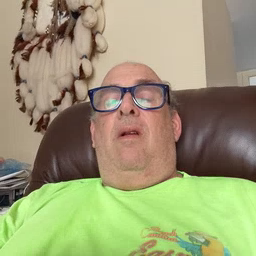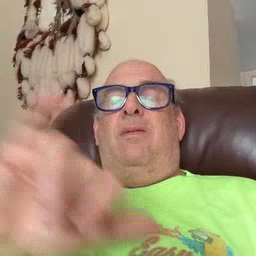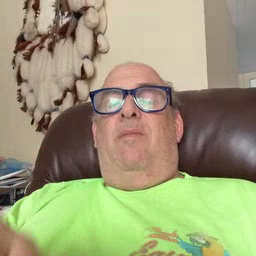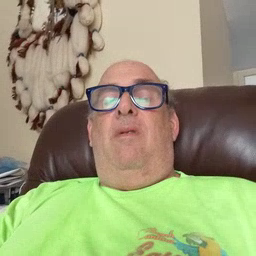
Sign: same